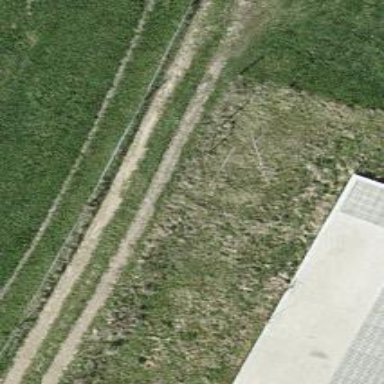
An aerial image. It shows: Track with grade 2 tracktype.